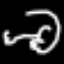
Label: frog